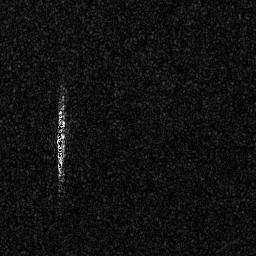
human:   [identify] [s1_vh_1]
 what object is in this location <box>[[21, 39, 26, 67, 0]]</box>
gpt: <ref>1 medium ship at the left</ref>